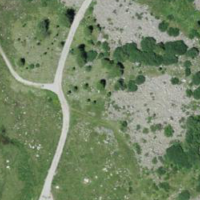
EUNIS habitat code: 26
Species observed at this site:
Alnus alnobetula